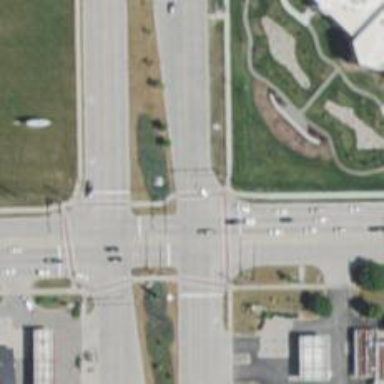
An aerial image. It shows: Primary highway with separate sidewalk.